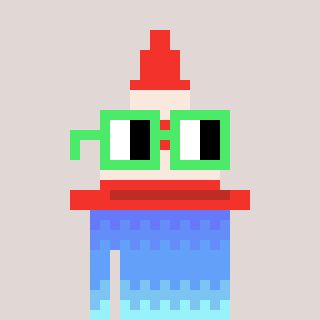
a pixel art character with square light green glasses, a cone-shaped head and a orange-colored body on a warm background